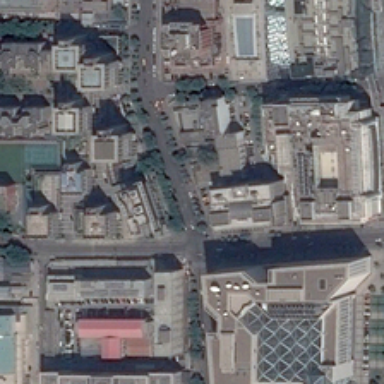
Many tall buildings and some green trees are in a commercial area .